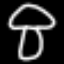
Label: mushroom